Field crop: maize
Growth stage: 2
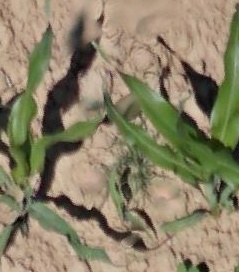
Species: maize